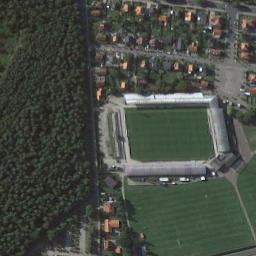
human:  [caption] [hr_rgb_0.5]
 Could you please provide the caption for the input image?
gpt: The stadium is on the grass next to some buildings and trees .

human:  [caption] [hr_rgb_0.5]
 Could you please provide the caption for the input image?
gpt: Many trees are near the stadium .

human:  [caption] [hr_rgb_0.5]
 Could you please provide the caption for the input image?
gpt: This rectangular stadium has dense residential areas on three sides .

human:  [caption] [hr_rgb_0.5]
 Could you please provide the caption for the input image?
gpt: Square stadium next to woods, Lawns and residential areas .

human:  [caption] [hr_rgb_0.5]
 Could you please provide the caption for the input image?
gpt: There are many green trees beside the stadium .